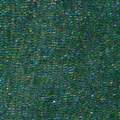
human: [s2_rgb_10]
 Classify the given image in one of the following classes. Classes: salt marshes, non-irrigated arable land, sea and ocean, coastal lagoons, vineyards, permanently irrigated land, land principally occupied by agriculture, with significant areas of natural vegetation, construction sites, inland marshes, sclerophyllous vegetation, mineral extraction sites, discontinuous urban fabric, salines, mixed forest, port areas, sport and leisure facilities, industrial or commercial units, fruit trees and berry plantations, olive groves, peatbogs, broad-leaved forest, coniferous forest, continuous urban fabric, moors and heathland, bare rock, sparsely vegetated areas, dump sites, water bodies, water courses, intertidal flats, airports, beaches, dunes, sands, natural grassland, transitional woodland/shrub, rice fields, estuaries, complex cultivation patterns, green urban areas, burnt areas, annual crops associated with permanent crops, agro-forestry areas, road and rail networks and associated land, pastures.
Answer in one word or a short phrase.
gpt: sea and ocean